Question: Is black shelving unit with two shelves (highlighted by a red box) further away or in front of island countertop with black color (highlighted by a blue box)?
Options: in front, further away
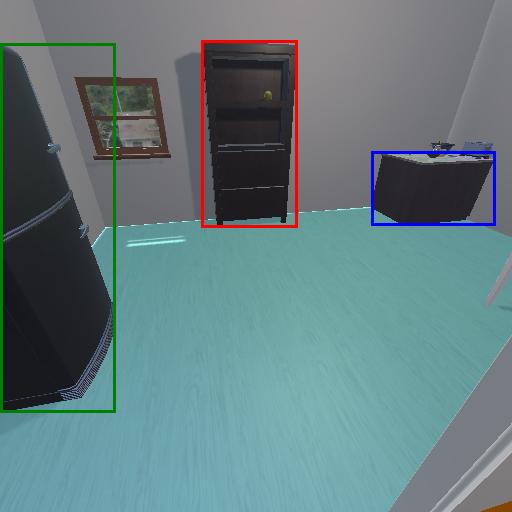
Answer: in front